Question: I want to add HTML tabs withdrawing current design of info window of google map. Something like this

I am going through OpenLayers API, but i am not sure how to achieve this.
Any suggestion?
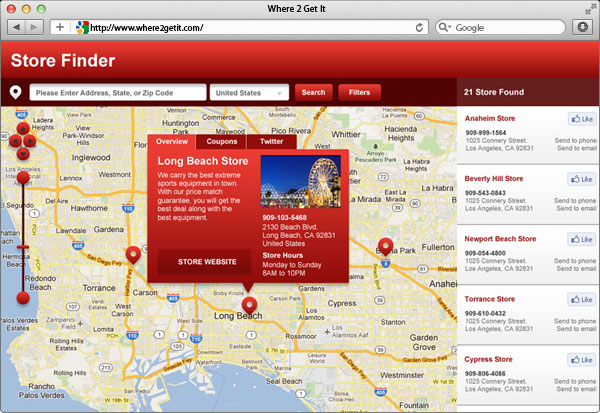
Answer: You could also use <URL> + HTML.
I did this in my site and it worked great